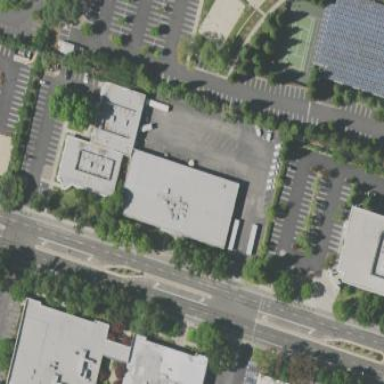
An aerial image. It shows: Building.